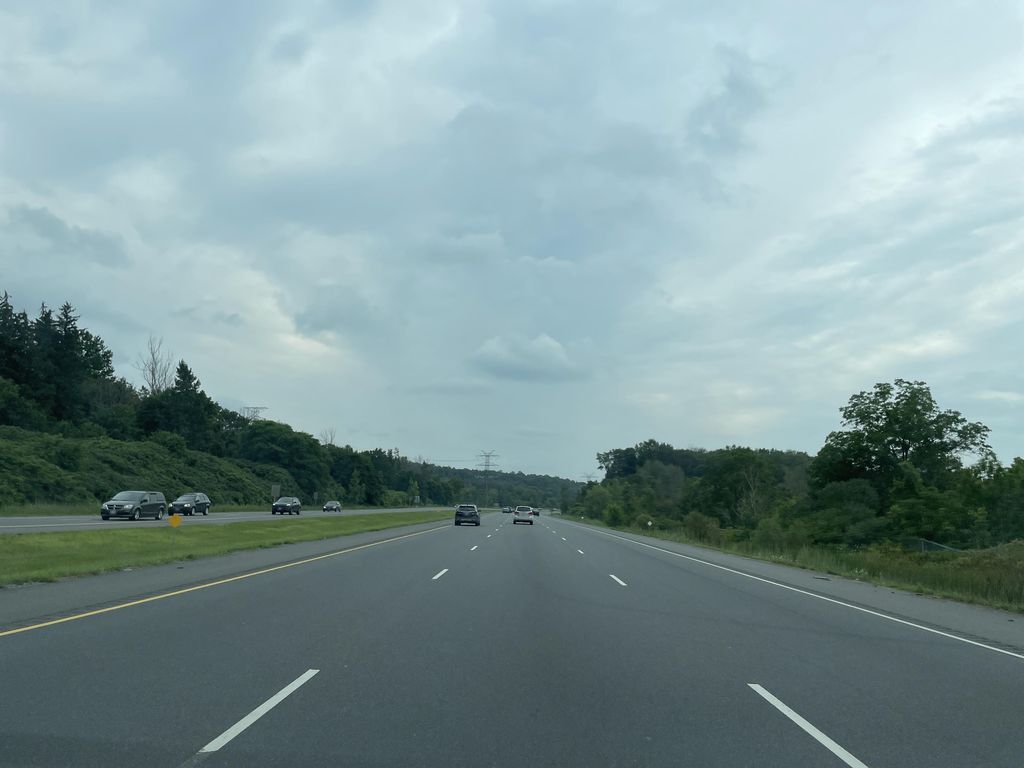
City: hamilton